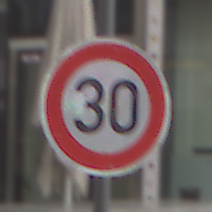
Verkehrszeichen: Geschwindigkeit30
Umgebung: Outdoor, Urban
Tageszeit: Midday
Wetter: Overcast
Licht: Natural
Jahreszeit: NotSpecified
Kontrast: LowContrast